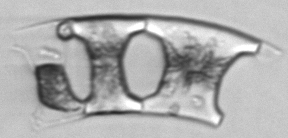
Label: Eucampia